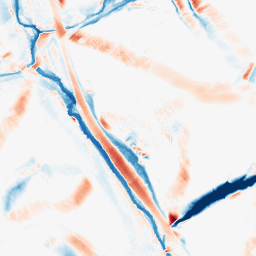
Category: morphological
Decomposition family: morphological_diamond
Decomposition parameters: operation: average
radius: 15
Upsampling method: sinc_blackman
Upsampling parameters: scale: 2
kernel_size: 8
Upsampling scale: 2